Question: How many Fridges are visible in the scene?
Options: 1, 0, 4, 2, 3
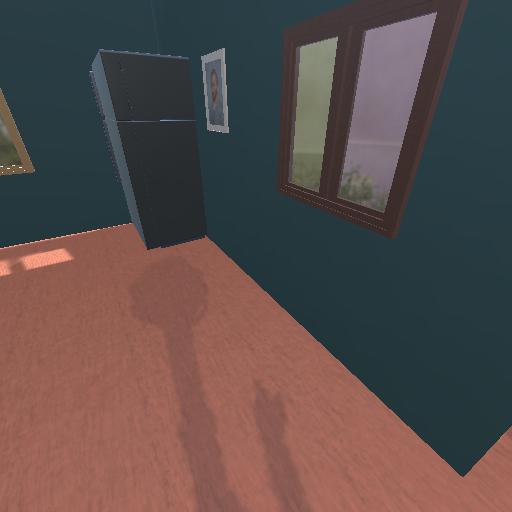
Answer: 1